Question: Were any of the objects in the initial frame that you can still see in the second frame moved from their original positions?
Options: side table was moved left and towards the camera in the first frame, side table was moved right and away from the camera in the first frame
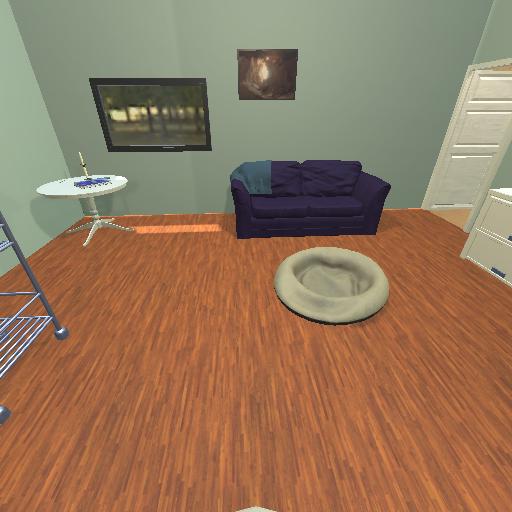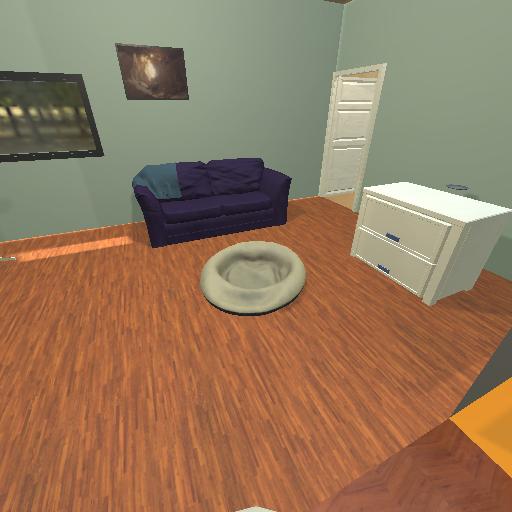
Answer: side table was moved left and towards the camera in the first frame